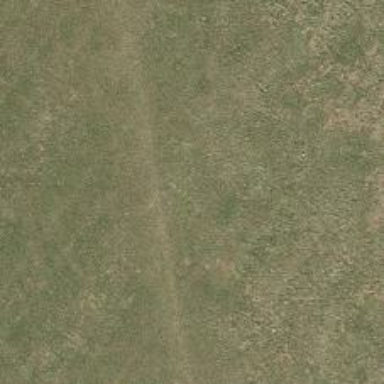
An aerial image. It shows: Grass path.